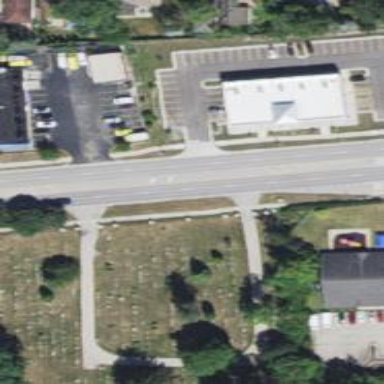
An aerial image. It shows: Primary road with asphalt surface. There is separate sidewalk.